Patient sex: F
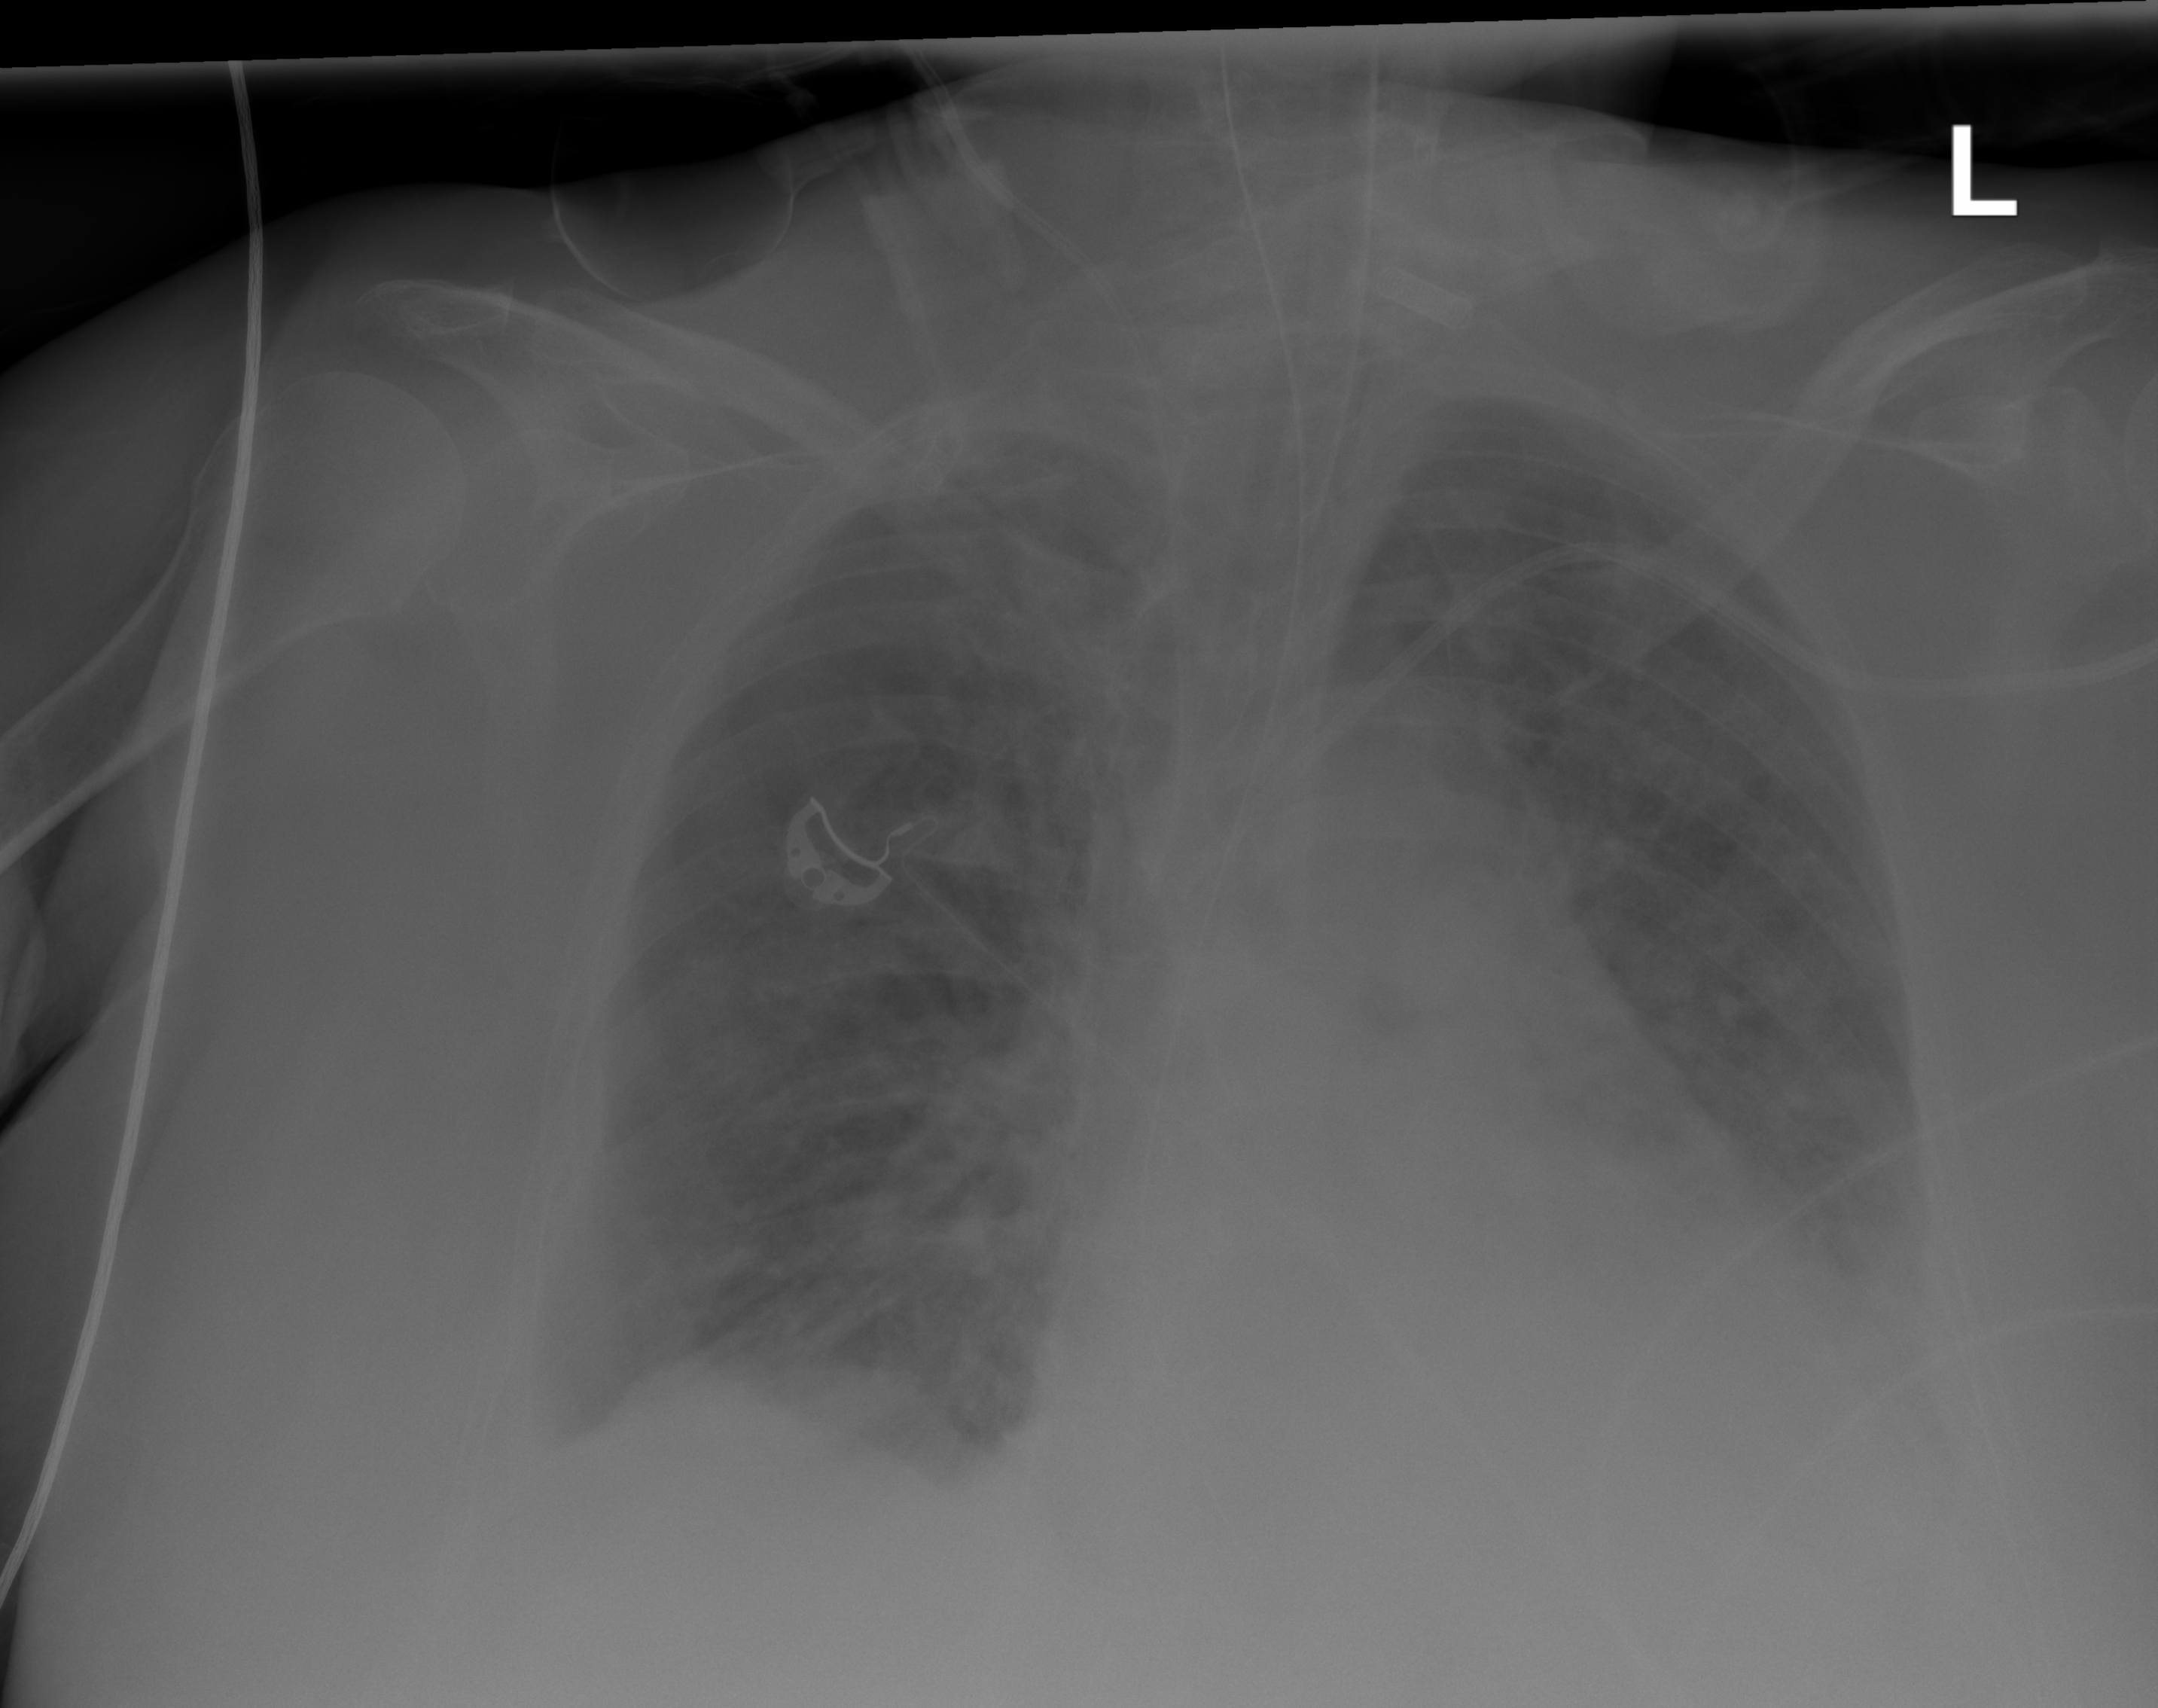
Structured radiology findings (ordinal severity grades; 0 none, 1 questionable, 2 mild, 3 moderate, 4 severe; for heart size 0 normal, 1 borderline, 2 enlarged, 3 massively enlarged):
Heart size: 0
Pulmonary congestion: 2
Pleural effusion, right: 2
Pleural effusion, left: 3
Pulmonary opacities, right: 2
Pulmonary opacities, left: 2
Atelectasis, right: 2
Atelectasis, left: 2